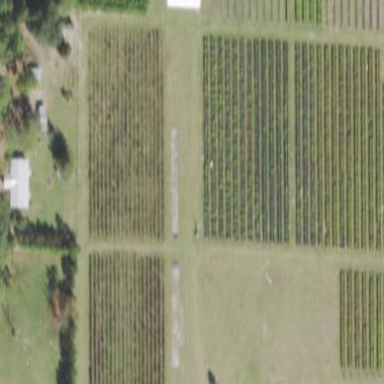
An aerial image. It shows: Plant nursery area.